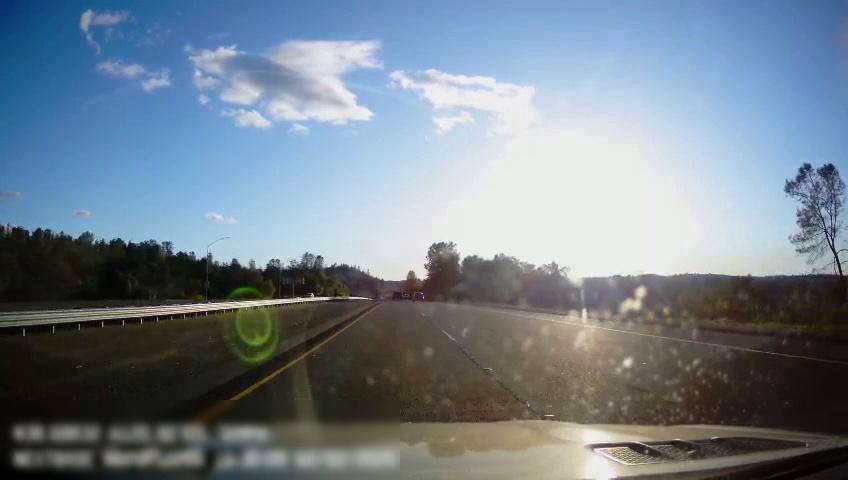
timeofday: Day
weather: Sunny
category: Drivable Space
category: Vehicles | Car
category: Vehicles | Truck
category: Lanes | Current Lane
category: Lanes | Current Lane
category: Lanes | Alternate Lane